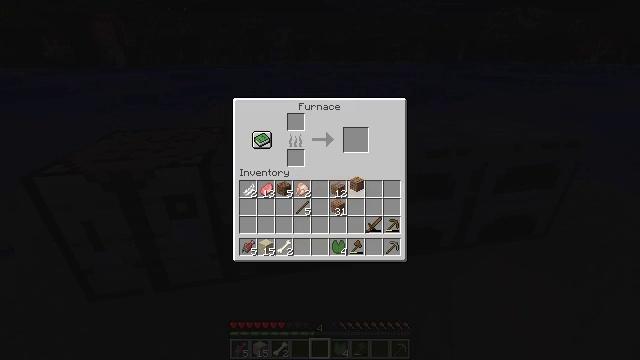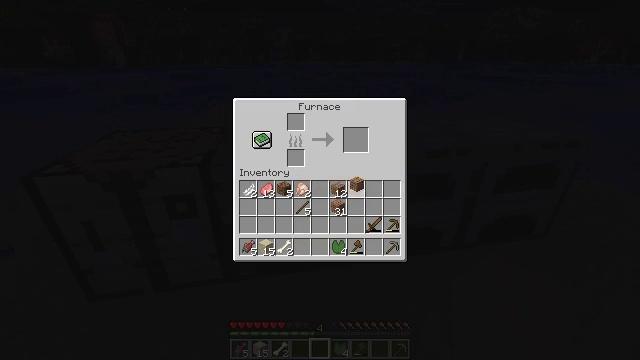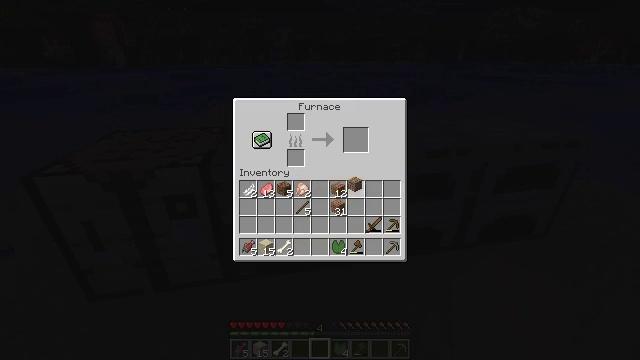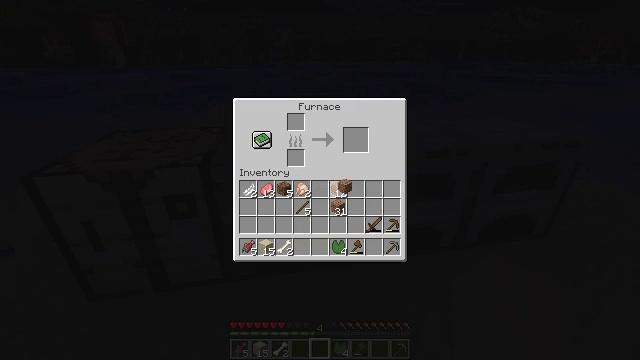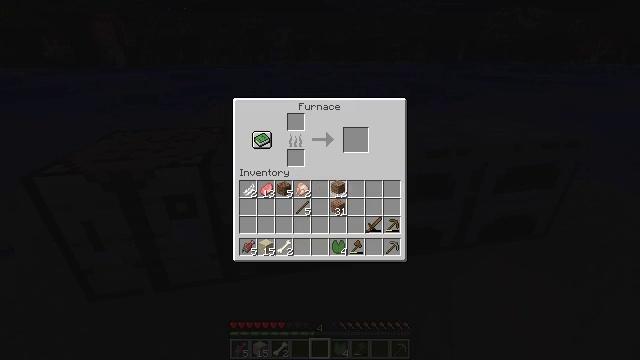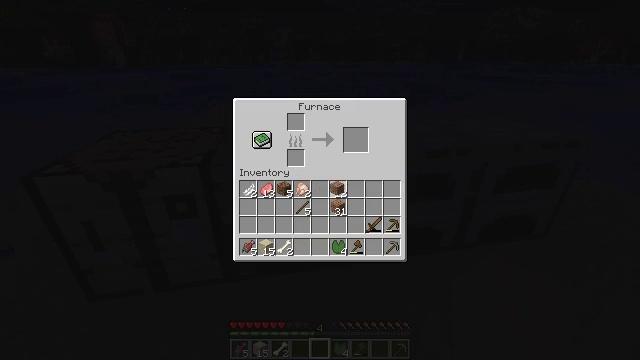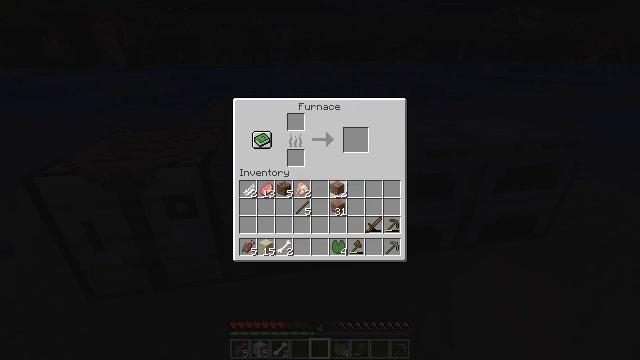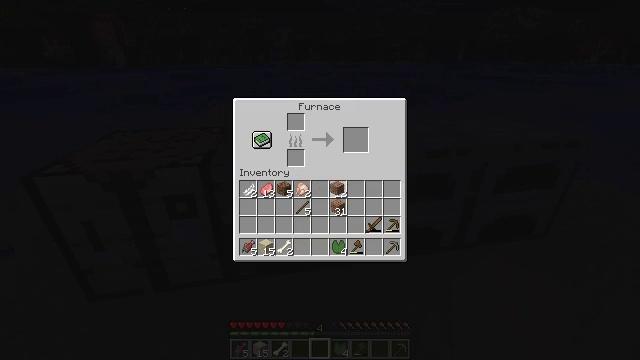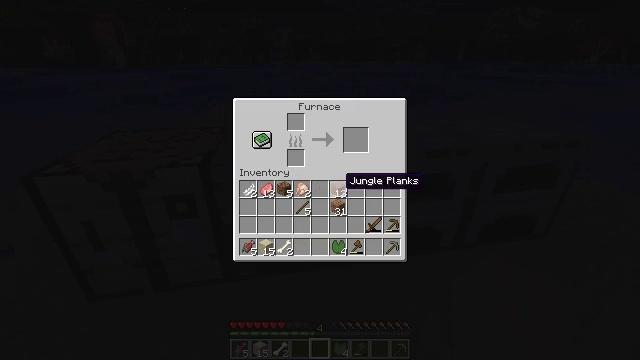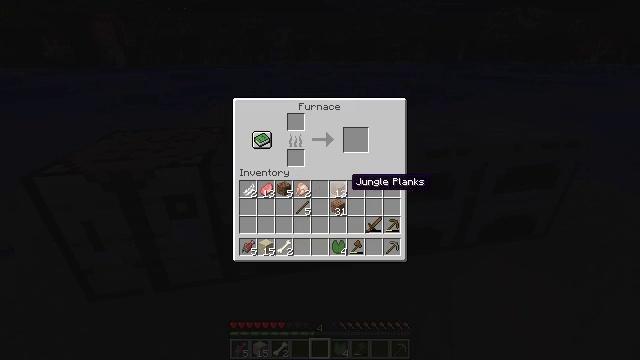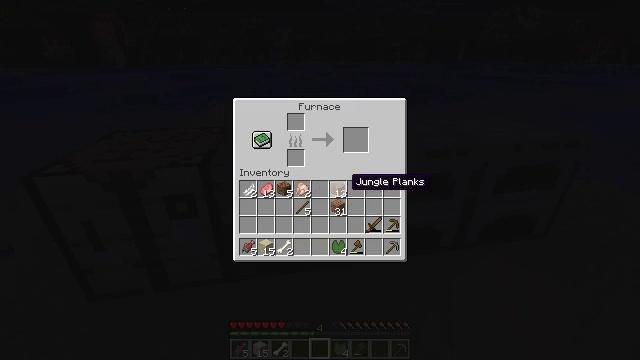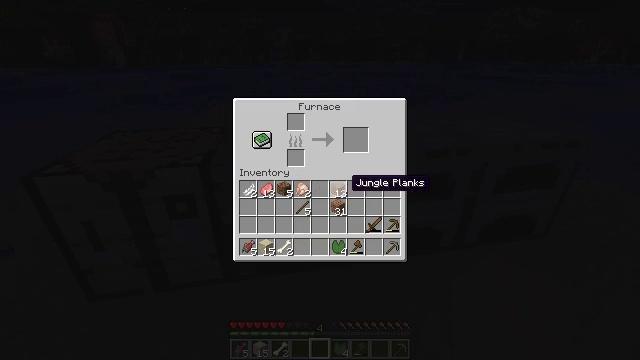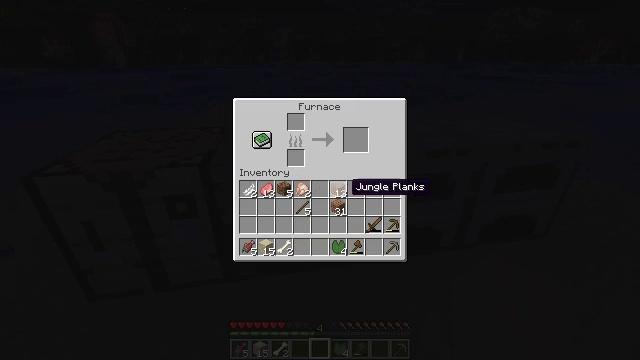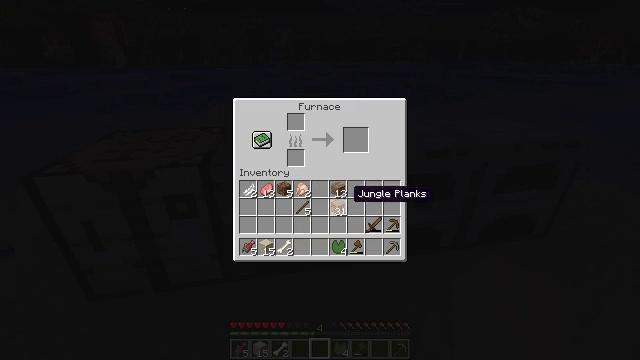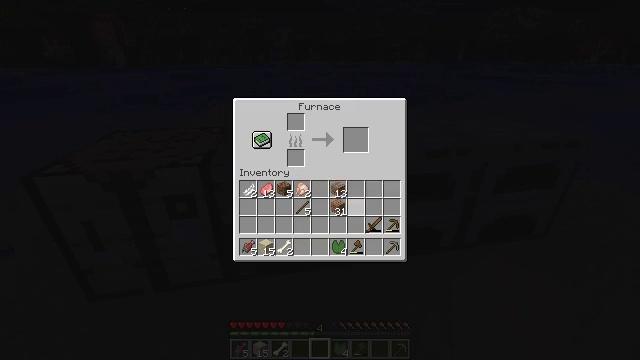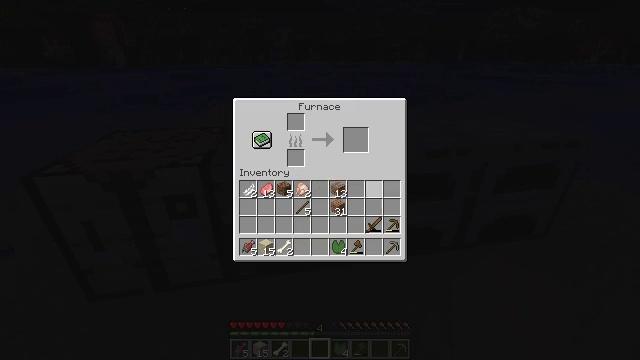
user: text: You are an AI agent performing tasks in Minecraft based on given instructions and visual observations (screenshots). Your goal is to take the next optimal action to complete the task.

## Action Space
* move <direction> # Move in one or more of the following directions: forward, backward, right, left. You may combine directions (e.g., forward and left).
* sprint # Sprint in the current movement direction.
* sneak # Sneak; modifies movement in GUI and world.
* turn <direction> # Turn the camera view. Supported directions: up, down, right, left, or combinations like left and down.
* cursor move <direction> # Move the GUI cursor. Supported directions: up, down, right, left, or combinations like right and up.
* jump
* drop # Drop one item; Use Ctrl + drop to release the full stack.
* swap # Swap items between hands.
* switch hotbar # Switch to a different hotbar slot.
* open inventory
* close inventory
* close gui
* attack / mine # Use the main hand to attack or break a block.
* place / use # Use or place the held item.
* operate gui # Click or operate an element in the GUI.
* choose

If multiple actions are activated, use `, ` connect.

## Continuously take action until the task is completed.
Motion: motion action
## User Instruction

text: Gather dark oak log for crafting.
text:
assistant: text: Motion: operate gui
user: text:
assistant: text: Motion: operate gui
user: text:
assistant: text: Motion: cursor move left
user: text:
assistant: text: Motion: cursor move left
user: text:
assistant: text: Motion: operate gui
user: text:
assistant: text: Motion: operate gui
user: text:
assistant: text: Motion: operate gui
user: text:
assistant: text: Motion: no_op
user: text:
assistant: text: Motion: no_op
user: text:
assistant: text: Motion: no_op
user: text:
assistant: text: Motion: no_op
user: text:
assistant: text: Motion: no_op
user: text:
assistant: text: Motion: no_op
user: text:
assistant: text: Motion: cursor move right
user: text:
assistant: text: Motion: cursor move right and up
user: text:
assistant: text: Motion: no_op
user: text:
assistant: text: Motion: close gui
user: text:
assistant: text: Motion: turn left, open inventory
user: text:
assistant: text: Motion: turn left
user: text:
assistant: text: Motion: turn left and down
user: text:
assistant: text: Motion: turn left
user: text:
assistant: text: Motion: move forward and move left, turn left and up
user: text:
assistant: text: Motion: move forward and move left
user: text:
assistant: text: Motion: move forward
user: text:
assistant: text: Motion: move forward, turn left
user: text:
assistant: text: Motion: move forward, turn left
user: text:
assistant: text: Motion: move forward and move left, turn left and down
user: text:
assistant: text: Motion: move forward and move left, turn left and down
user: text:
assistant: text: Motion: move forward and move left, turn left and down
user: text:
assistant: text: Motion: move left, turn left and down